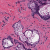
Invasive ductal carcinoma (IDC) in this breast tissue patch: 0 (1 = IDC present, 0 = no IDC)